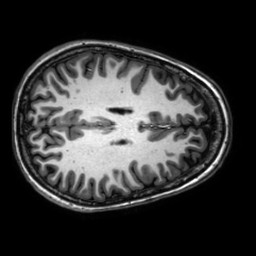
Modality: T1w
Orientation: axial
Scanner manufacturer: philips
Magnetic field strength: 3 T
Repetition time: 0.0096 s
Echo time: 0.0046 s